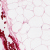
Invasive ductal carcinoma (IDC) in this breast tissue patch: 0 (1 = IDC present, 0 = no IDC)